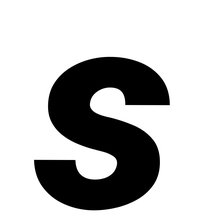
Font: Roboto-Italic_Black_Italic